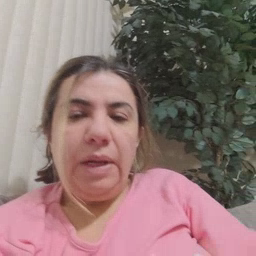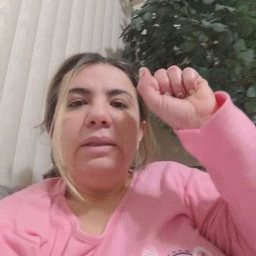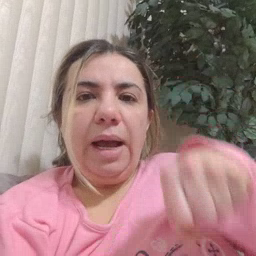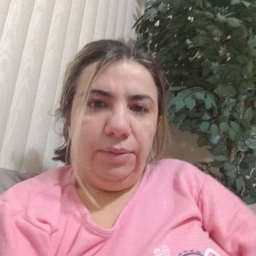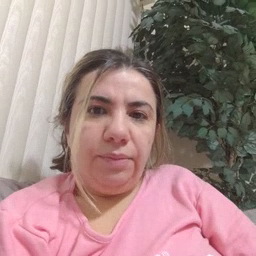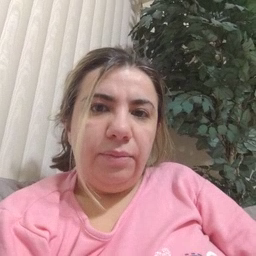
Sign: can